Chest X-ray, AP view. Patient: 37 years old, sex F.
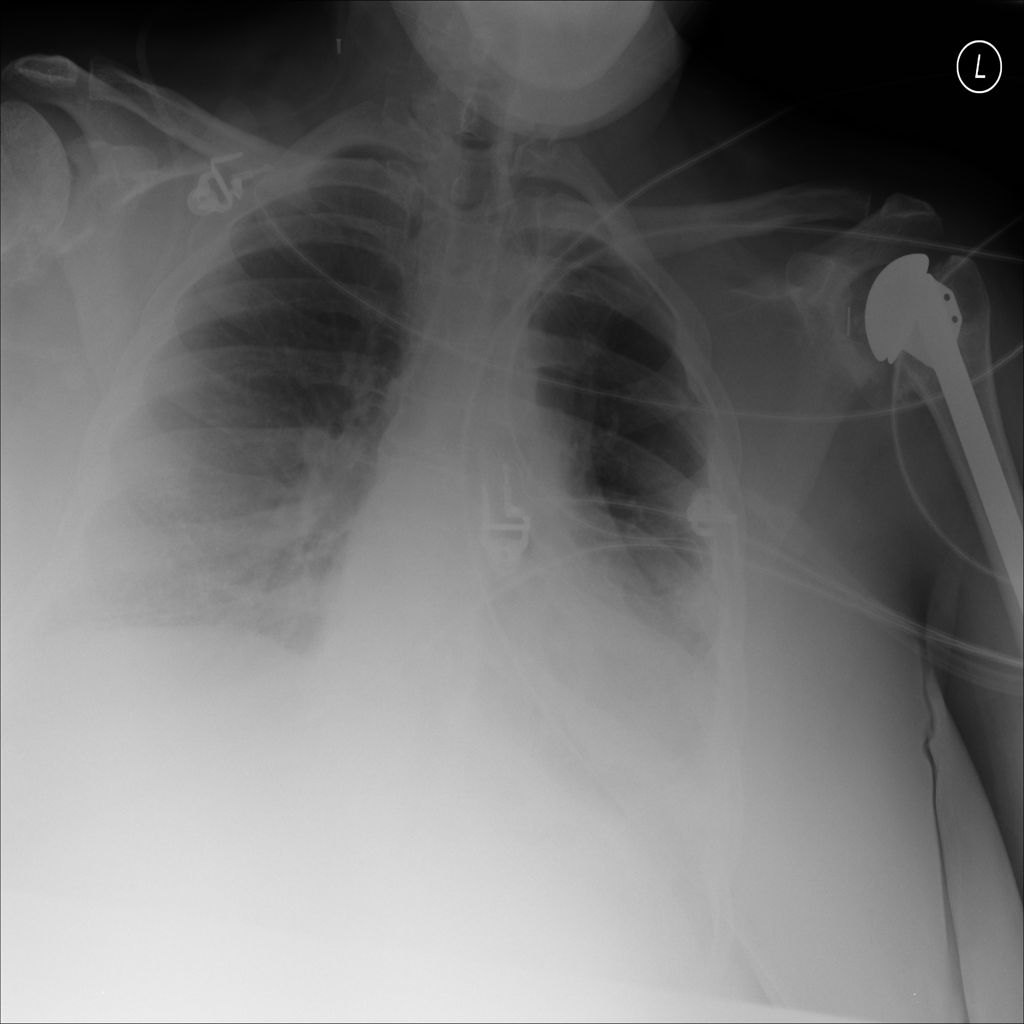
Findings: No Finding